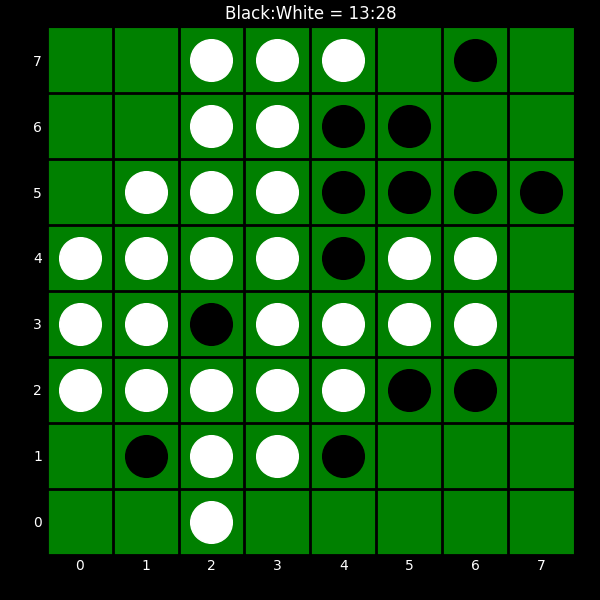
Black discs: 13
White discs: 28